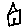
Label: house